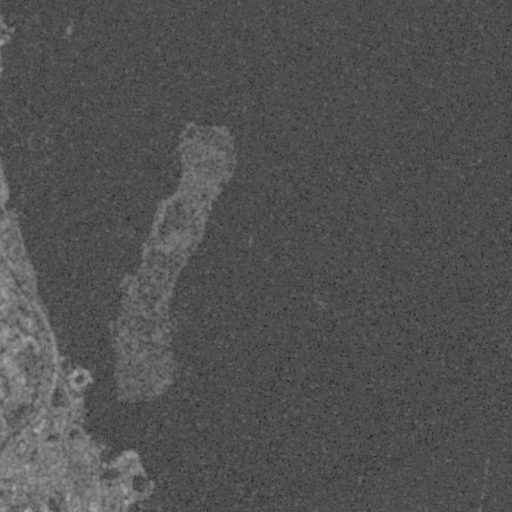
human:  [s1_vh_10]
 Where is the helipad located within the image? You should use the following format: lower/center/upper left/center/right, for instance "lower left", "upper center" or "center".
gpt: The helipad is located in the lower left of the image.
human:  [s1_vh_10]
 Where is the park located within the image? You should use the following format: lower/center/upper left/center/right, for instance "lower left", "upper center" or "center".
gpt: The park is located in the left of the image.
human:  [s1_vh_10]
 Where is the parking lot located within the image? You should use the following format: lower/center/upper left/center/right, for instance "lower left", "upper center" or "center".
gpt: The parking lot is located in the lower left of the image.
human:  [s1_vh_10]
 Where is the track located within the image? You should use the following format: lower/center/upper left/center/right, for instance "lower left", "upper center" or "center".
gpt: The track is located in the lower left of the image.
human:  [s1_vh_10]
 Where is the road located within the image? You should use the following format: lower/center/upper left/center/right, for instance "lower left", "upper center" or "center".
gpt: There is no road in the image.

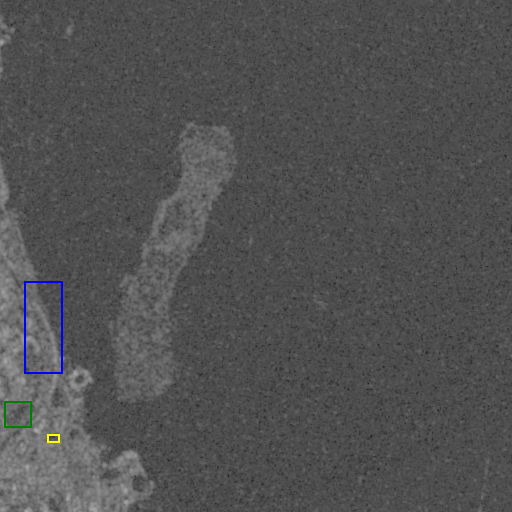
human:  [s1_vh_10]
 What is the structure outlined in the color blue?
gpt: The structure outlined in blue is a park.
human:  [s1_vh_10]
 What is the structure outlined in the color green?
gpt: The structure outlined in green is a parking lot.
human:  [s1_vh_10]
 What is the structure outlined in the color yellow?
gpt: The structure outlined in yellow is a track.
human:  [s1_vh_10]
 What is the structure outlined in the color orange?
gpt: There is no orange outline.